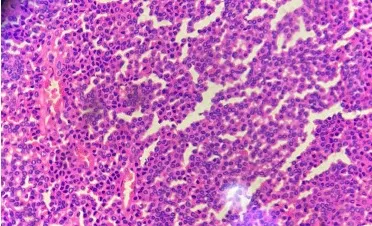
Haematoxylin, and ,Eosin staining.
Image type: pathology (h&e)